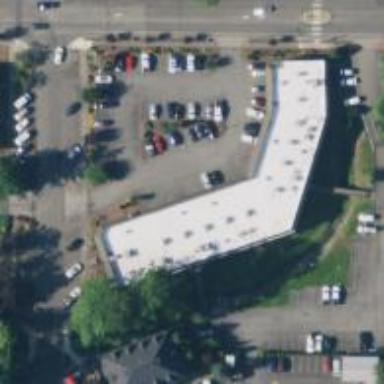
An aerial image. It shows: Retail building.